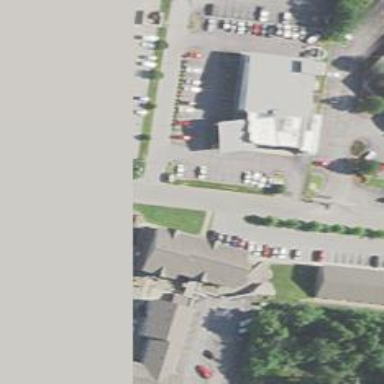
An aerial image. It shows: Clinic.